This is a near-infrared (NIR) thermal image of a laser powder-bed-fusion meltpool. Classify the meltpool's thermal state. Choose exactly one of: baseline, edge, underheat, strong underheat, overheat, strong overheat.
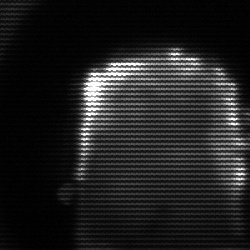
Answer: baseline